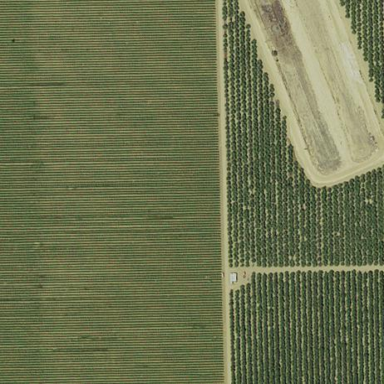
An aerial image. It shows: Vineyard where grapes are grown.